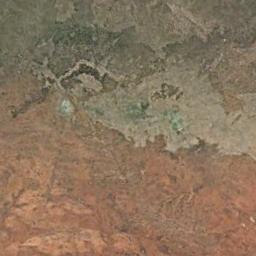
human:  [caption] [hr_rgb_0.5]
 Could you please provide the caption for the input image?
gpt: There are several strips of rock in this desert .

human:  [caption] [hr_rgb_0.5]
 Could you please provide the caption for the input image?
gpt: This is a desert mixed with brown and a little green with with brown gullys .

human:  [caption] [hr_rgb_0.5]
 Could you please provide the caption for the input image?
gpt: The desert has orange soil and many decayed rocks and the desert terrain is rugged .

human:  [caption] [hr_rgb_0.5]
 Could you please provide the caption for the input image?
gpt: The yellow desert is next to the green land .

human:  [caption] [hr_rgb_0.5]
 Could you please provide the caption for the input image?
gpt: A brown desert covered with bare land .